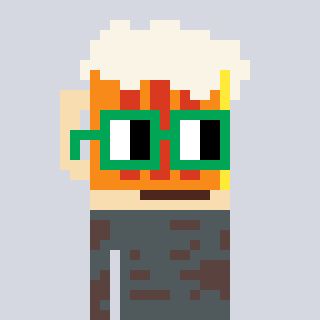
a pixel art character with square green glasses, a beer-shaped head and a darkbrown-colored body on a cool background